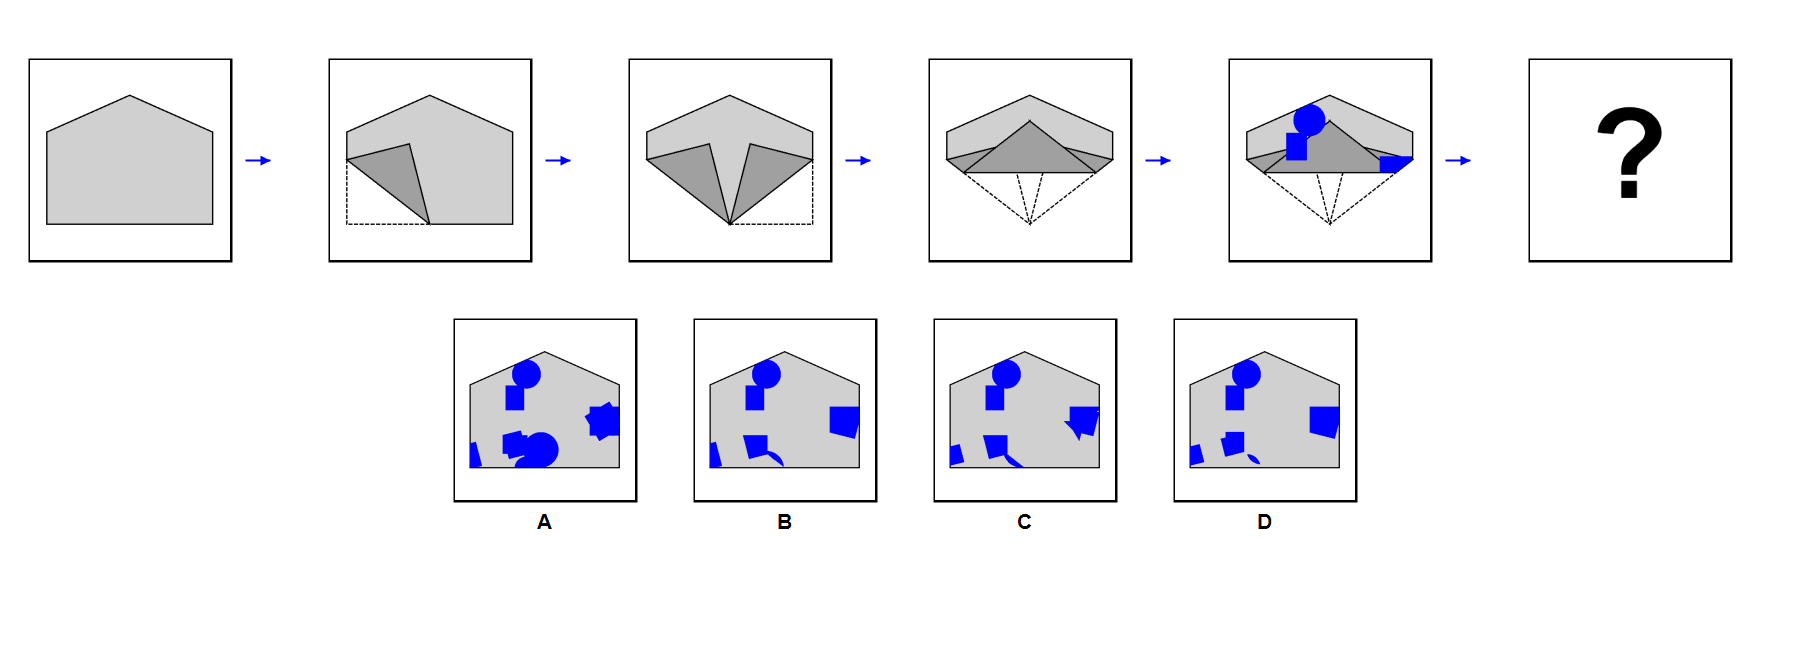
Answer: D